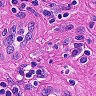
Metastatic tissue present: no